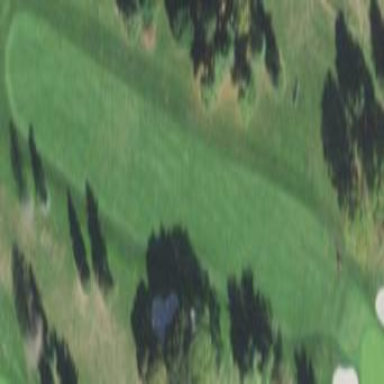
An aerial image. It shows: Golf fairway surrounded by grass.